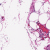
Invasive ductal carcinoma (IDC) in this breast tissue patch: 0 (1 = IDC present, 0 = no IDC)